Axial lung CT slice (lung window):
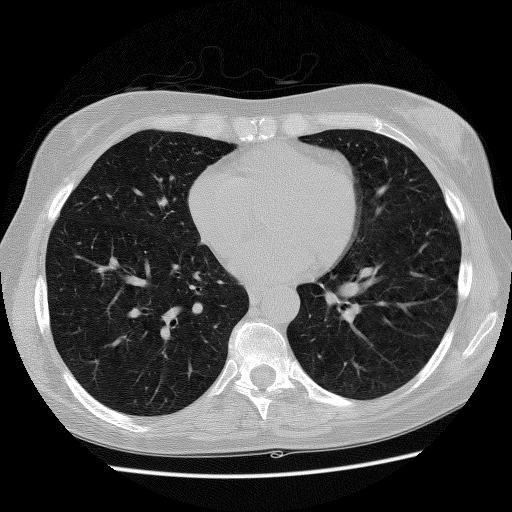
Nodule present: no